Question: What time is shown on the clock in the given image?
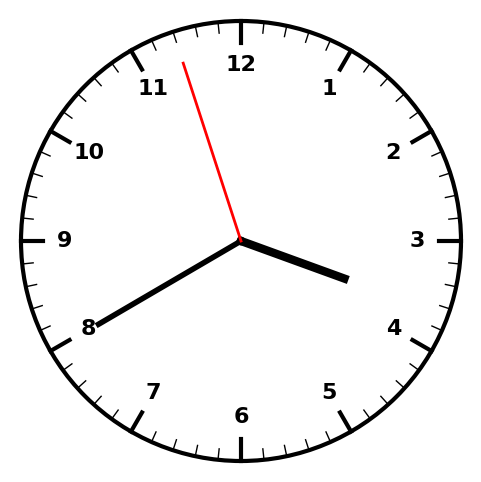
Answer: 03:39:57